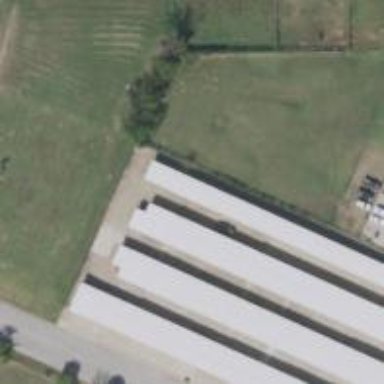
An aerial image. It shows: Warehouse.